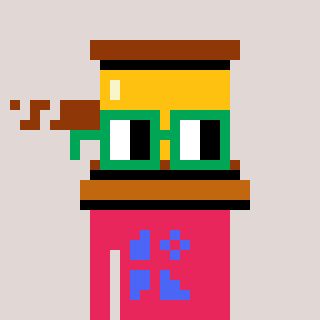
a pixel art character with square green glasses, a gavel-shaped head and a redpinkish-colored body on a warm background